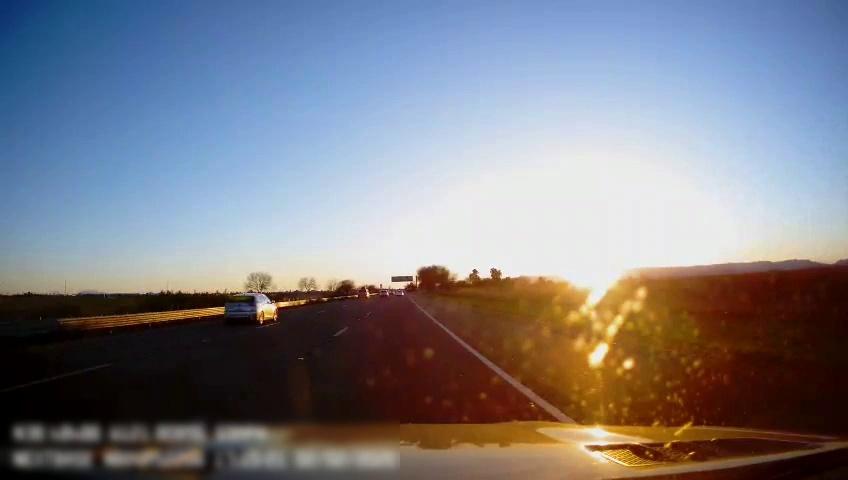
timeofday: Day
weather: Sunny
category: Drivable Space
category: Vehicles | SUV
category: Vehicles | SUV
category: Lanes | Alternate Lane
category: Lanes | Alternate Lane
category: Lanes | Current Lane
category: Lanes | Alternate Lane
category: Traffic | Signs